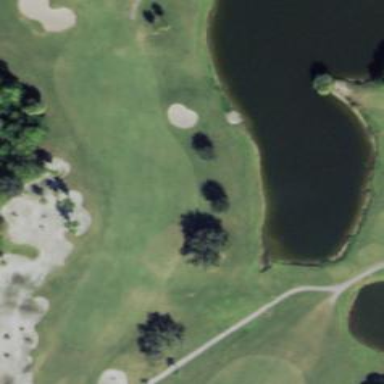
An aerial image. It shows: Golf fairway surrounded by grass.